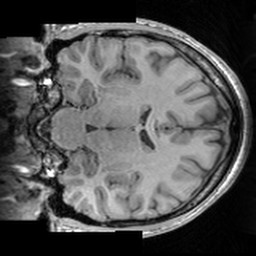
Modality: T1w
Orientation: coronal
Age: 22
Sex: male
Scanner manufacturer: siemens
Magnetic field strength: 3 T
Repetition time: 1.63 s
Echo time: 0.00311 s